Question: I have an undirected graph A that has : no multiple-links between any two nodes , no self-connected node, there can be some isolated nodes (nodes with degree 0).
I need to go through all the possible combinations of pair of nodes in graph A to assign some kind of score for non-existence links (Let say if my graph has k nodes and n links, then the number of combination should be (k*(k-1)/2 - n) of combinations). The way that I assign score is based on the common neighbor nodes between the 2 nodes of combination.

Ex: score between A-D should be 1, score between G-D should be 0 ...
The biggest problem is that my graph has more than 100.000 nodes and it was too slow to handle almost 10^10 combinations which is my first attempt to approach the solution.
My second thought is since the algorithm is based on common neighbors of the node, I might only need to look at the neighbors so that I can assign score which is different from 0. The rest can be determined as 0 and no need to compute. But this could possibly repeat a combination.
Any idea to approach this solution is appreciated. Please keep in mind that the actual network has more than 100.000 nodes.
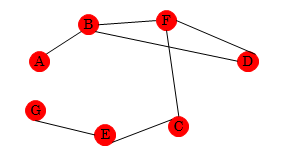
Answer: If you represent your graph as an adjacency list (rather than an adjacency matrix), you can make use of the fact that your graph has only 600,000 edges to hopefully reduce the computation time.
Let's take a node 'V[j]' with neighbors 'V[i]' and 'V[k]':
'''
V[i] ---- V[j] ---- V[k]
'''
To find all such pairs of neighbors you can take the list of nodes adjacent to 'V[j]' and find all combinations of those nodes. To avoid duplicates you will have to generate the combinations rather than the permutations of the end nodes 'V[i]' and 'V[k]' by requiring that 'i < k'.
Alternatively, you can start with node 'V[i]' and find all of the nodes that have a distance of 2 from 'V[i]'. Let 'S' be the set of all the nodes adjacent to 'V[i]'. For each node 'V[j]' in 'S', create a path 'V[i]-V[j]-V[k]' where:
1. V[k] is adjacent to V[j]
2. V[k] is not an element of S (to avoid directly connected nodes)
3. k != i (to avoid cycles)
4. k > i (to avoid duplications)
I personally like this approach better because it completes the adjacency list for one node before moving on to the next.
Given that you have ~600,000 edges in a graph with ~100,000 nodes, assuming an even distribution of edges across all of the nodes each node would have an average degree of 12. The number of possible paths for each node is then on the order of 10. Over 10 nodes that gives on the order of 10 total paths rather than the theoretical limit of 10 for a complete graph. Still a large number, but a thousand times faster than before.